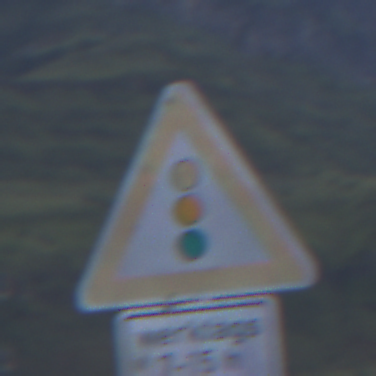
Verkehrszeichen: Lichtzeichenanlage
Zusatzzeichen unten: ZeitangabenMitBeschraenkungAufWochentage10
Umgebung: Outdoor, Nature
Tageszeit: SunriseSunset
Wetter: PartlyCloudy
Licht: Natural
Jahreszeit: NotSpecified
Kontrast: LowContrast